Interaction volume radius: 5 \u00c5
Interaction volume height: 15 \u00c5
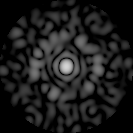
Disorder parameter: 0.8545